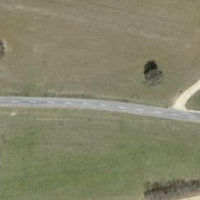
EUNIS habitat code: 52
Species observed at this site:
Phaneroptera falcata